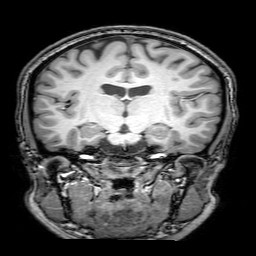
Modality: T1w
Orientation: sagittal